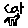
Label: cat